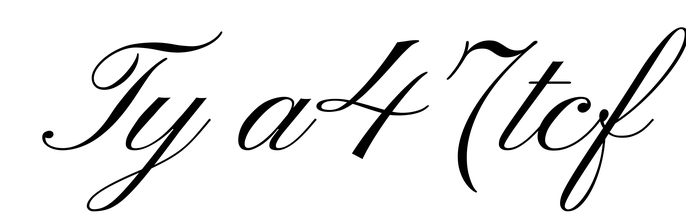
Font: PinyonScript-Regular